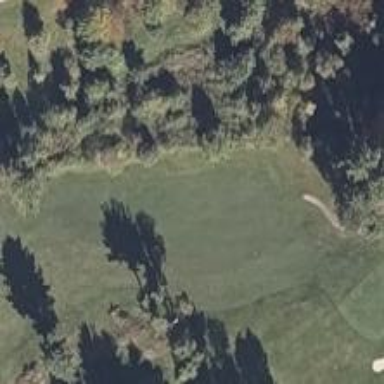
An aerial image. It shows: Golf hole.